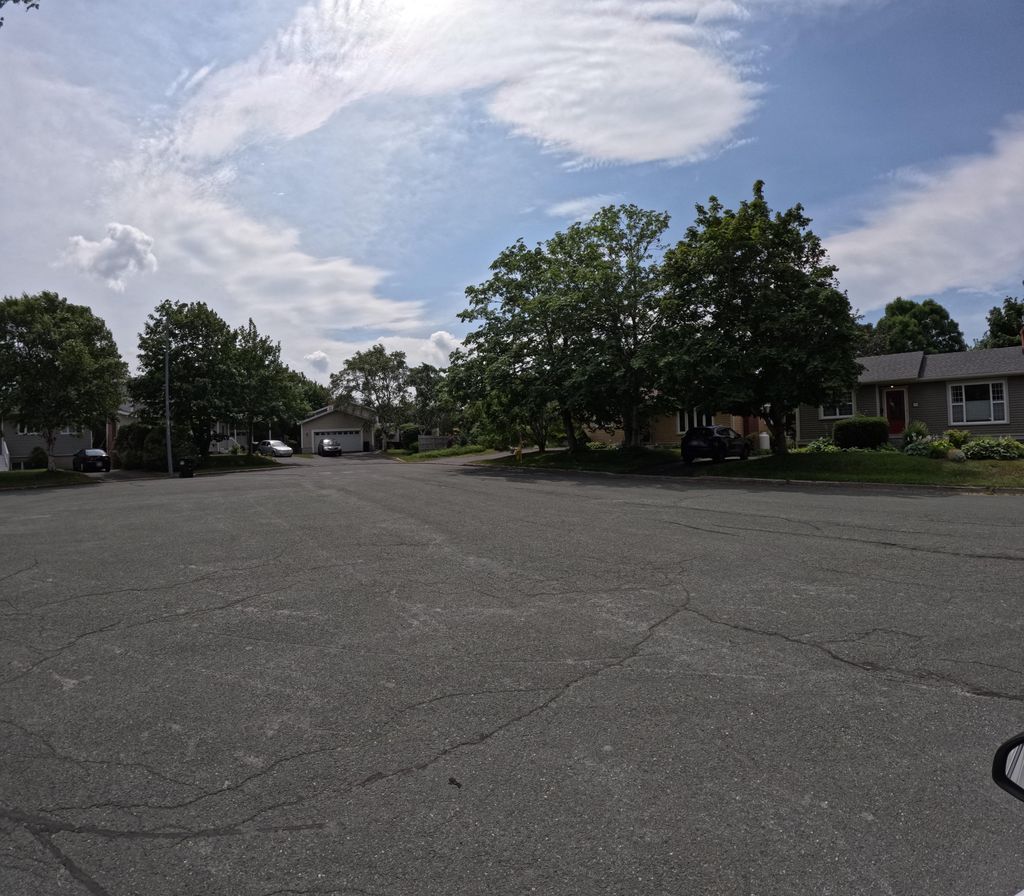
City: st_johns